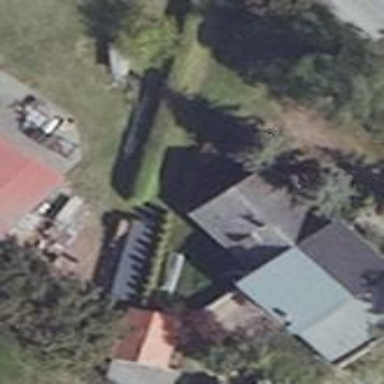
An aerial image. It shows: Simple and straightforward house.